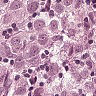
Metastatic tissue present: yes